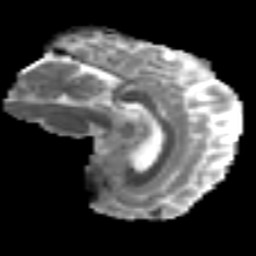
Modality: MD
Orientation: sagittal
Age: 33
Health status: ill
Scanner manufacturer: philips
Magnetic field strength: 3 T
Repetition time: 9 s
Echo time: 0.127 s